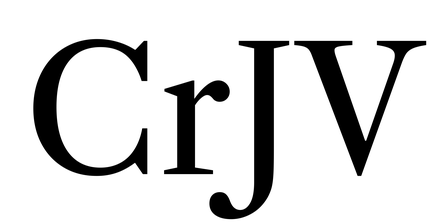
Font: LibreCaslonText_Regular